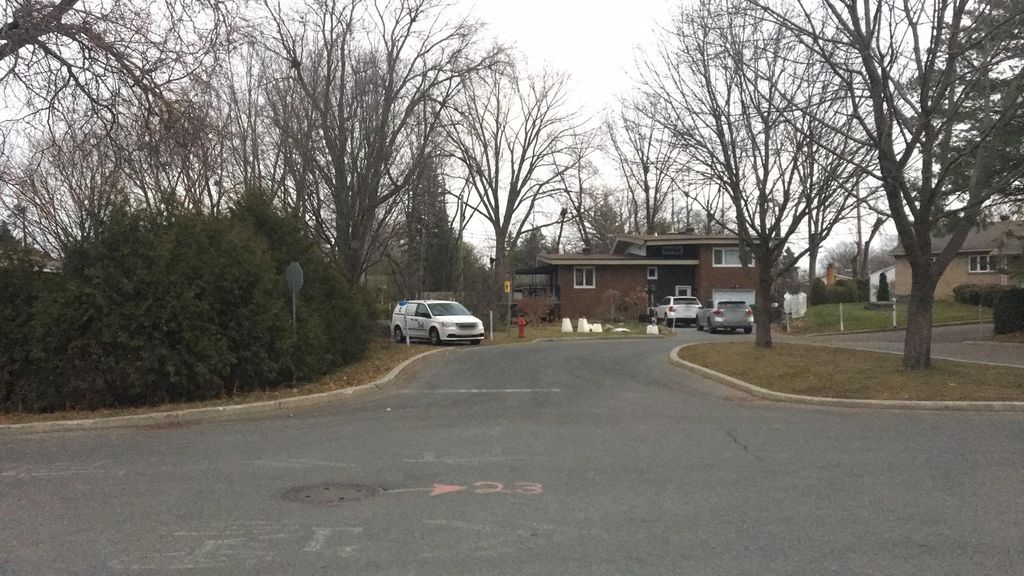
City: montreal